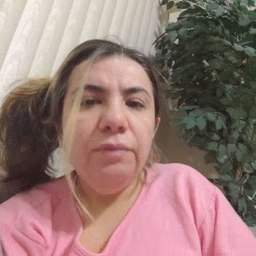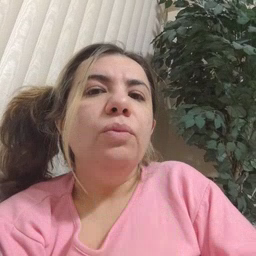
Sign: old